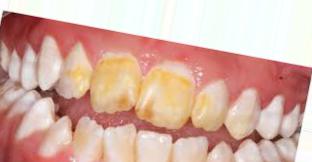
Condition: Tooth Discoloration